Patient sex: M
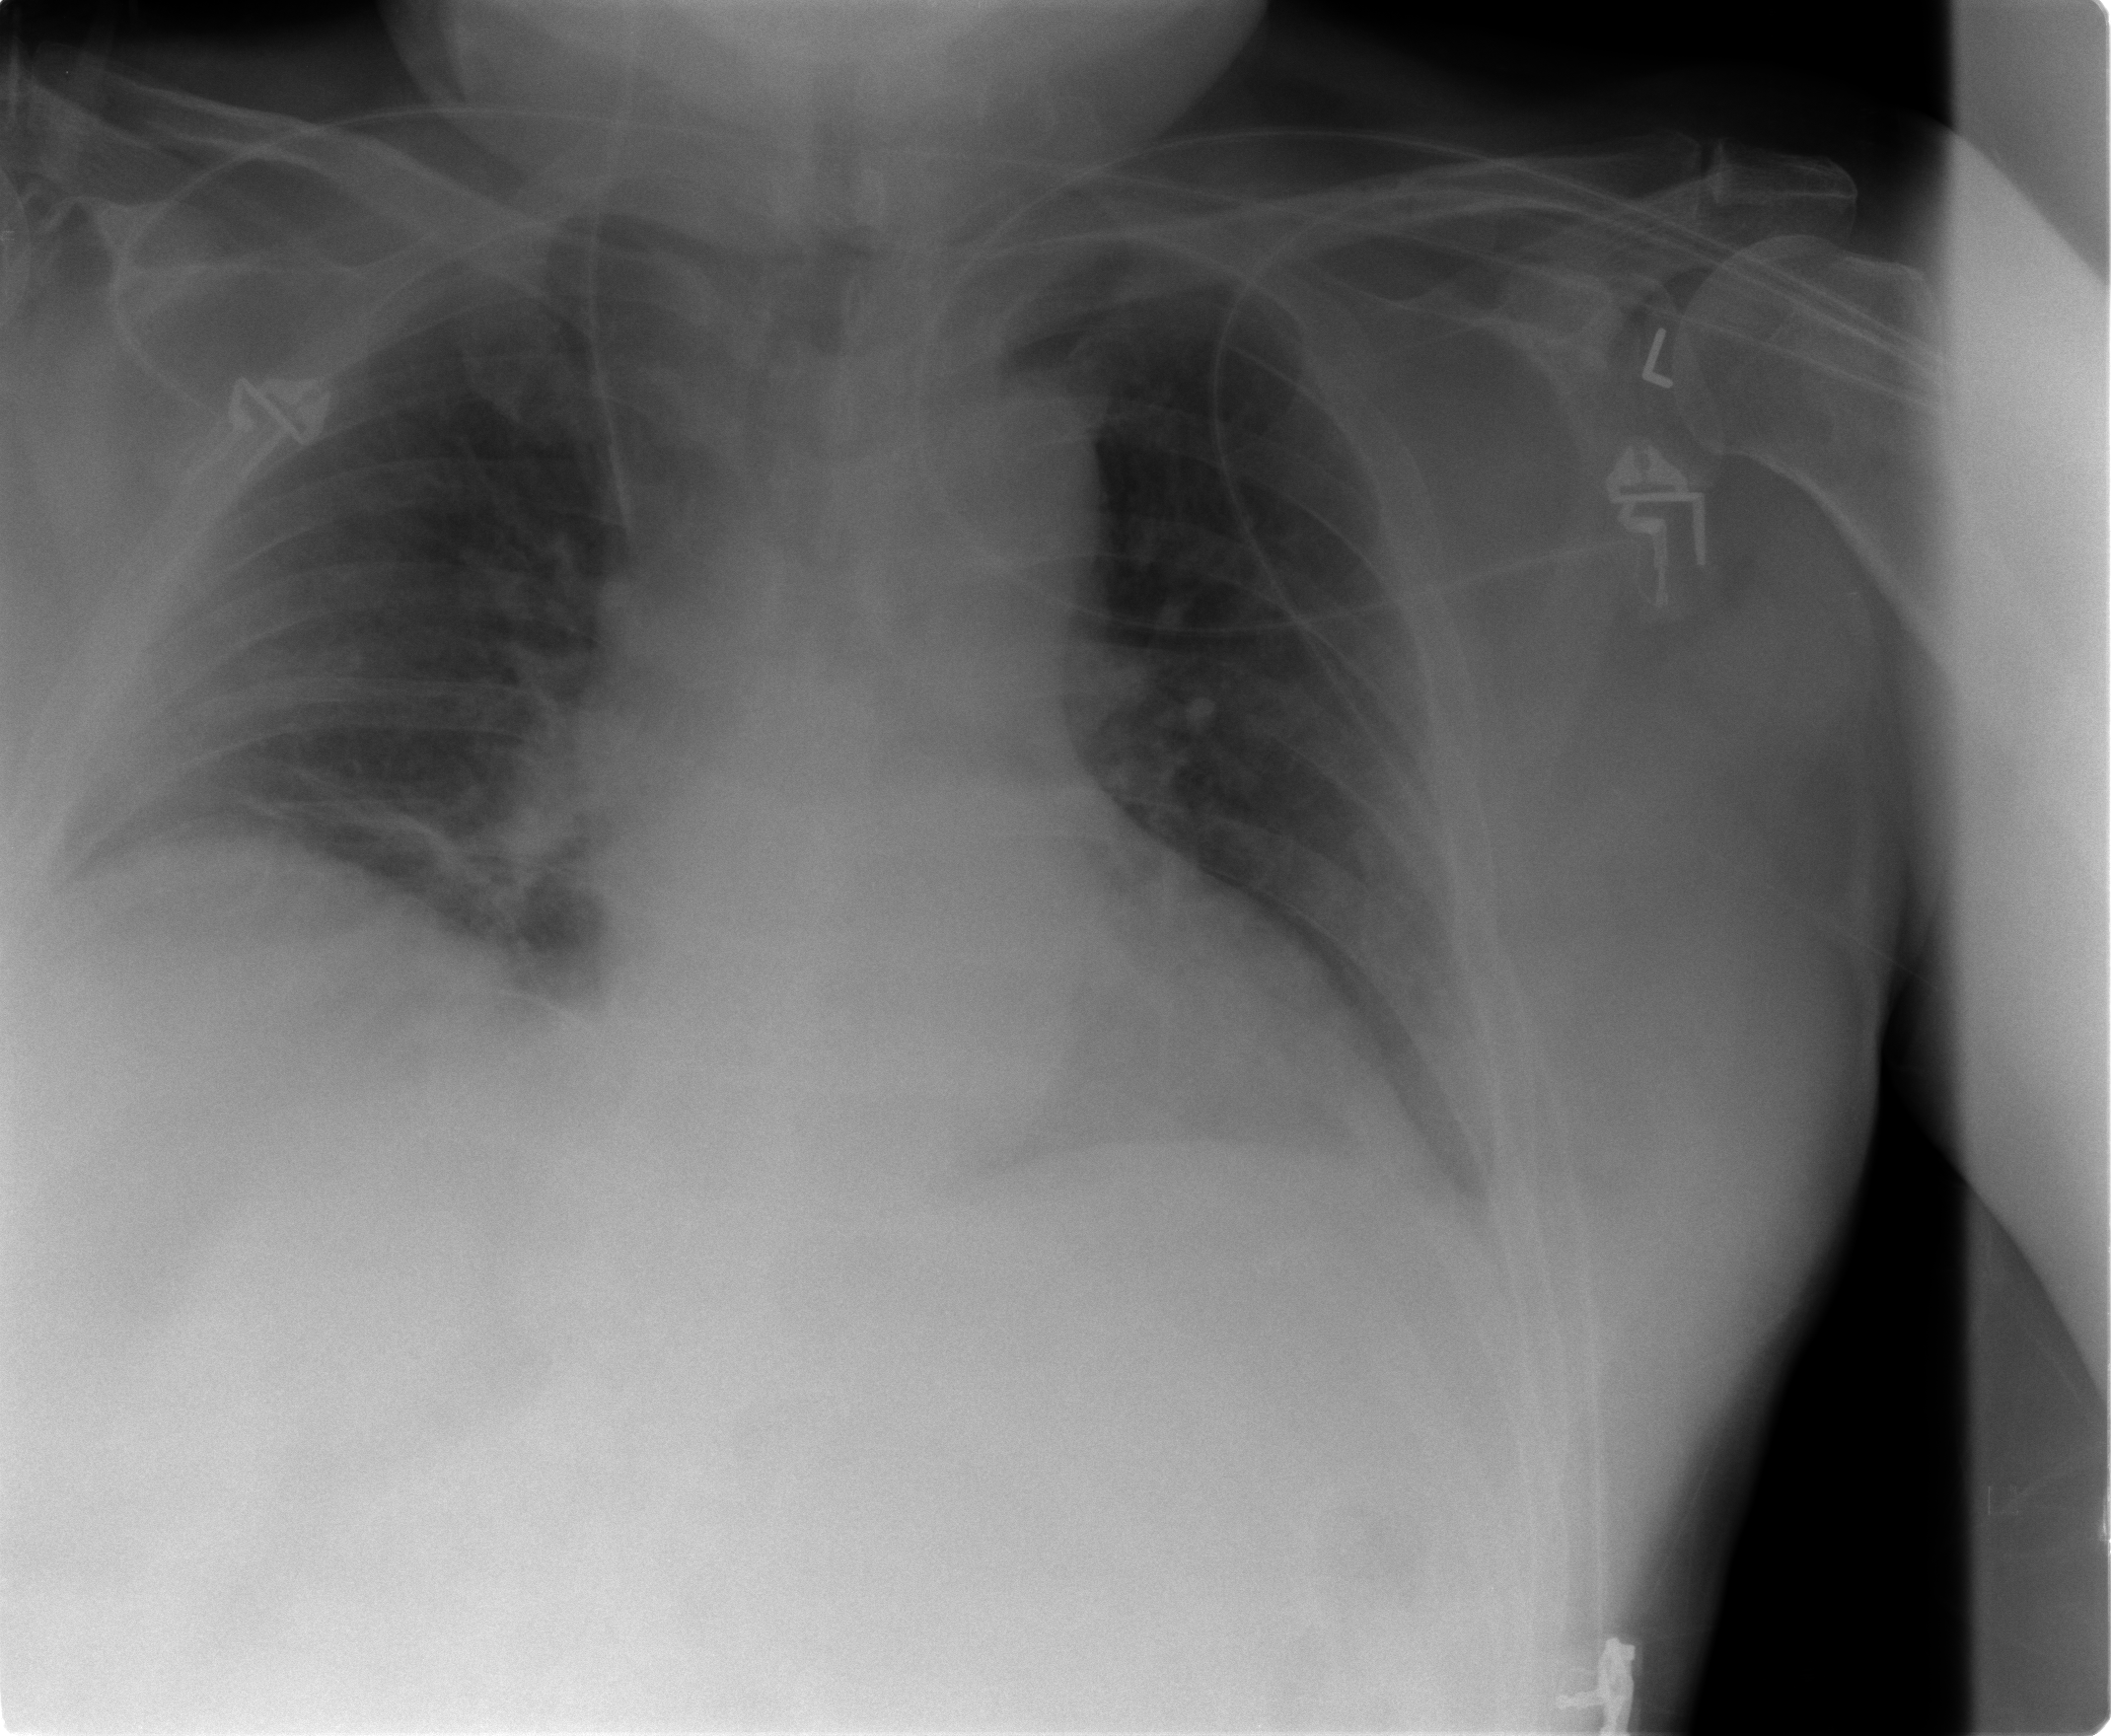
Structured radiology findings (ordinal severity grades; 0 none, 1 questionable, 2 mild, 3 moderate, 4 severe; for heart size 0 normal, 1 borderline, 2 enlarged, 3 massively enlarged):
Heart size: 2
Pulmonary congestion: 2
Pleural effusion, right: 1
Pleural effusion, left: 0
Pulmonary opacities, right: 0
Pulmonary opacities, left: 0
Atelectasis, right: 2
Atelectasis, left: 2